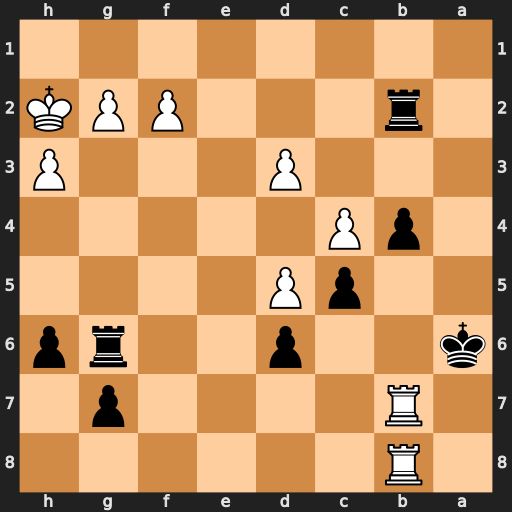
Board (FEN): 1R6/1R4p1/k2p2rp/2pP4/1pP5/3P3P/1r3PPK/8
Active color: b
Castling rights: -
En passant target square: -
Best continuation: Rxf2 Kg1 Rgxg2+ Kh1 Rh2+